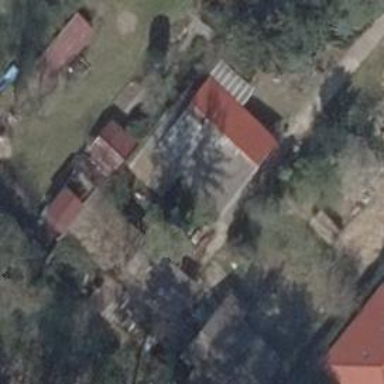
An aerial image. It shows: Residential building.